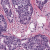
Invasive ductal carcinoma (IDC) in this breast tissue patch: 0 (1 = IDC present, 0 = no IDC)